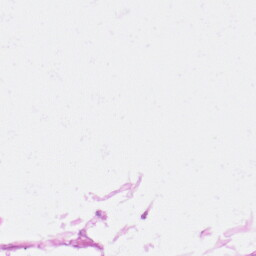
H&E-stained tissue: Heart